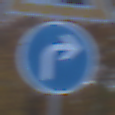
Verkehrszeichen: VorgeschriebeneFahrtrichtungRechts
Zusatzzeichen oben: Arbeitsstelle
Umgebung: Outdoor, Nature
Tageszeit: SunriseSunset
Wetter: PartlyCloudy
Licht: Natural
Jahreszeit: Autumn
Kontrast: LowContrast